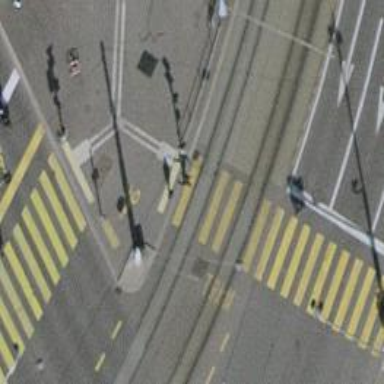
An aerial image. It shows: Zebra crossing on asphalt footway. The cycleway and footway have asphalt surfaces.